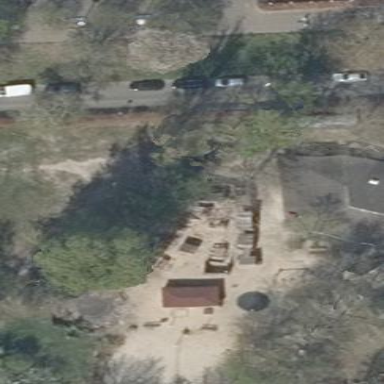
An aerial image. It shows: Community center.